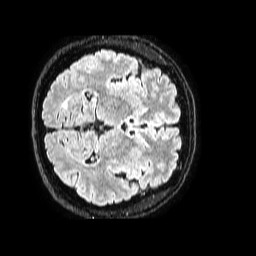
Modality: FLAIR
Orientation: axial
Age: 59
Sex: male
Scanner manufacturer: philips
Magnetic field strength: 1.5 T
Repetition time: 4.8 s
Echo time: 0.3 s